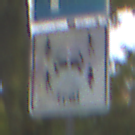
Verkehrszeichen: CarsharingfahrzeugeFrei
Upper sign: Parken
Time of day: Midday
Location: Outdoor (Nature)
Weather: Overcast
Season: Autumn
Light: Natural